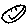
Label: smiley face